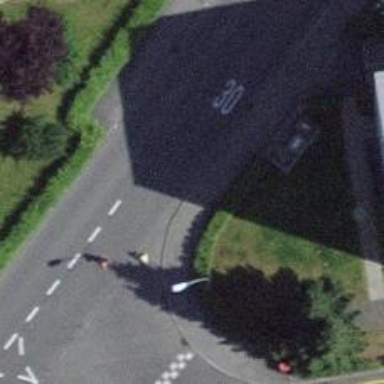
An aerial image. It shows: Kerb barrier.